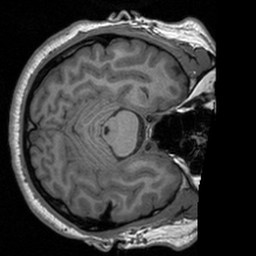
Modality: T1w
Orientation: axial
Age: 22
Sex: male
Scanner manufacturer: siemens
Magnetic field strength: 3 T
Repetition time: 1.9 s
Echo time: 0.00226 s